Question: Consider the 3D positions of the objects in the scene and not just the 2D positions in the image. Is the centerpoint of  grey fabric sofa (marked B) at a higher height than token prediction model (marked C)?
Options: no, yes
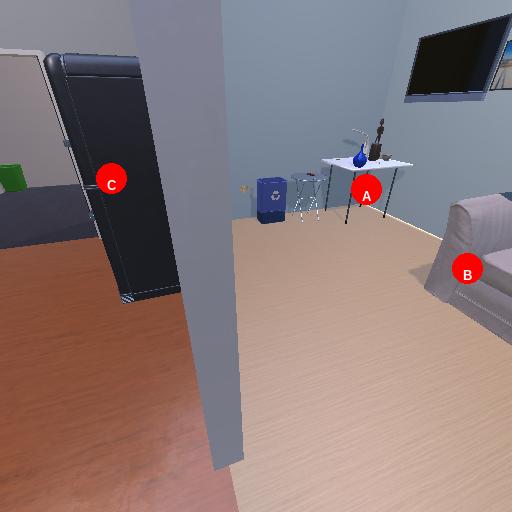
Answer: no